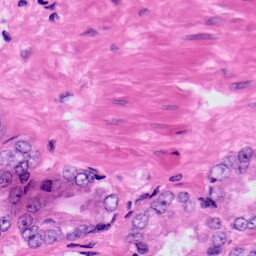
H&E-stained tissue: Prostate